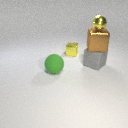
small yellow metal sphere above large brown metal cube